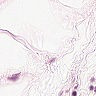
Metastatic tissue present: no